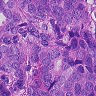
Metastatic tissue present: yes